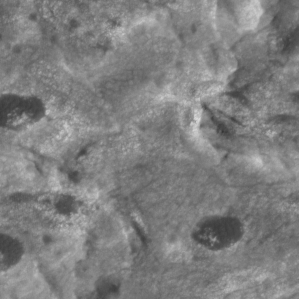
Label: non_frost